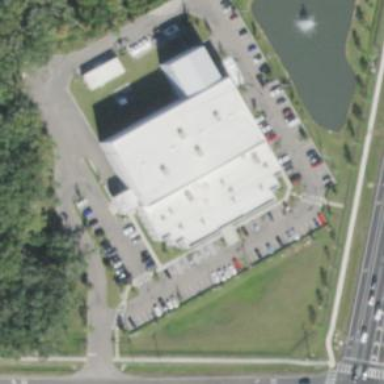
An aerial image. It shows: Industrial building.